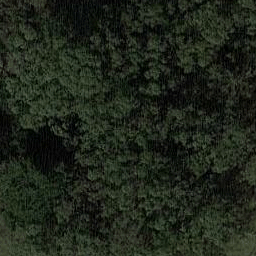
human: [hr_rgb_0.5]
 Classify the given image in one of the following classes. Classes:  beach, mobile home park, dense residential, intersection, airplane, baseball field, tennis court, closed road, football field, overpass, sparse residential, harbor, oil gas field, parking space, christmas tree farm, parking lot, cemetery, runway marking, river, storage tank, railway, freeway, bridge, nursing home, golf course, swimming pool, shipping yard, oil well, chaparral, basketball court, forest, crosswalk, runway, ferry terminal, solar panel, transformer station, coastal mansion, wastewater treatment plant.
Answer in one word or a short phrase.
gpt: forest